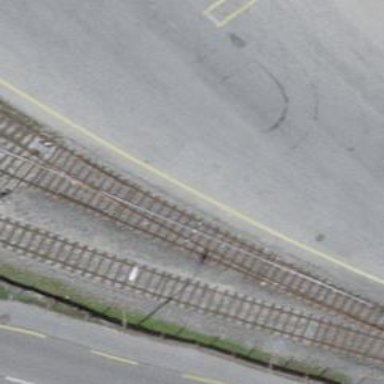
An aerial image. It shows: Railway yard with one track in service.